Field crop: maize
Growth stage: 2
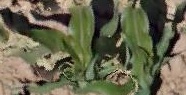
Species: maize